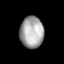
Tissue: lung
Cell type: Epithelial cells
Senescence score: 0.2348
Nuclear area (px): 732
Mean DAPI intensity: 166.284